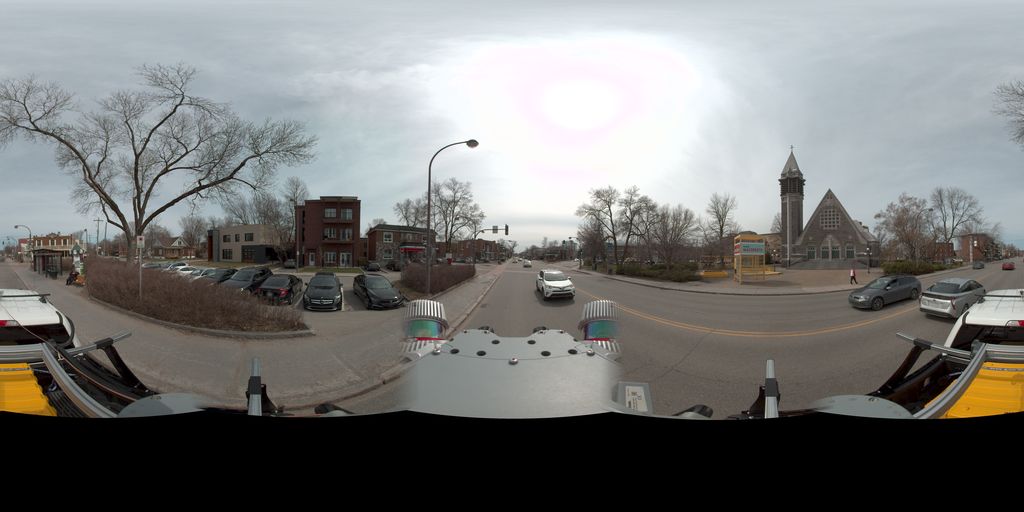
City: quebec_city